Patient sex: M
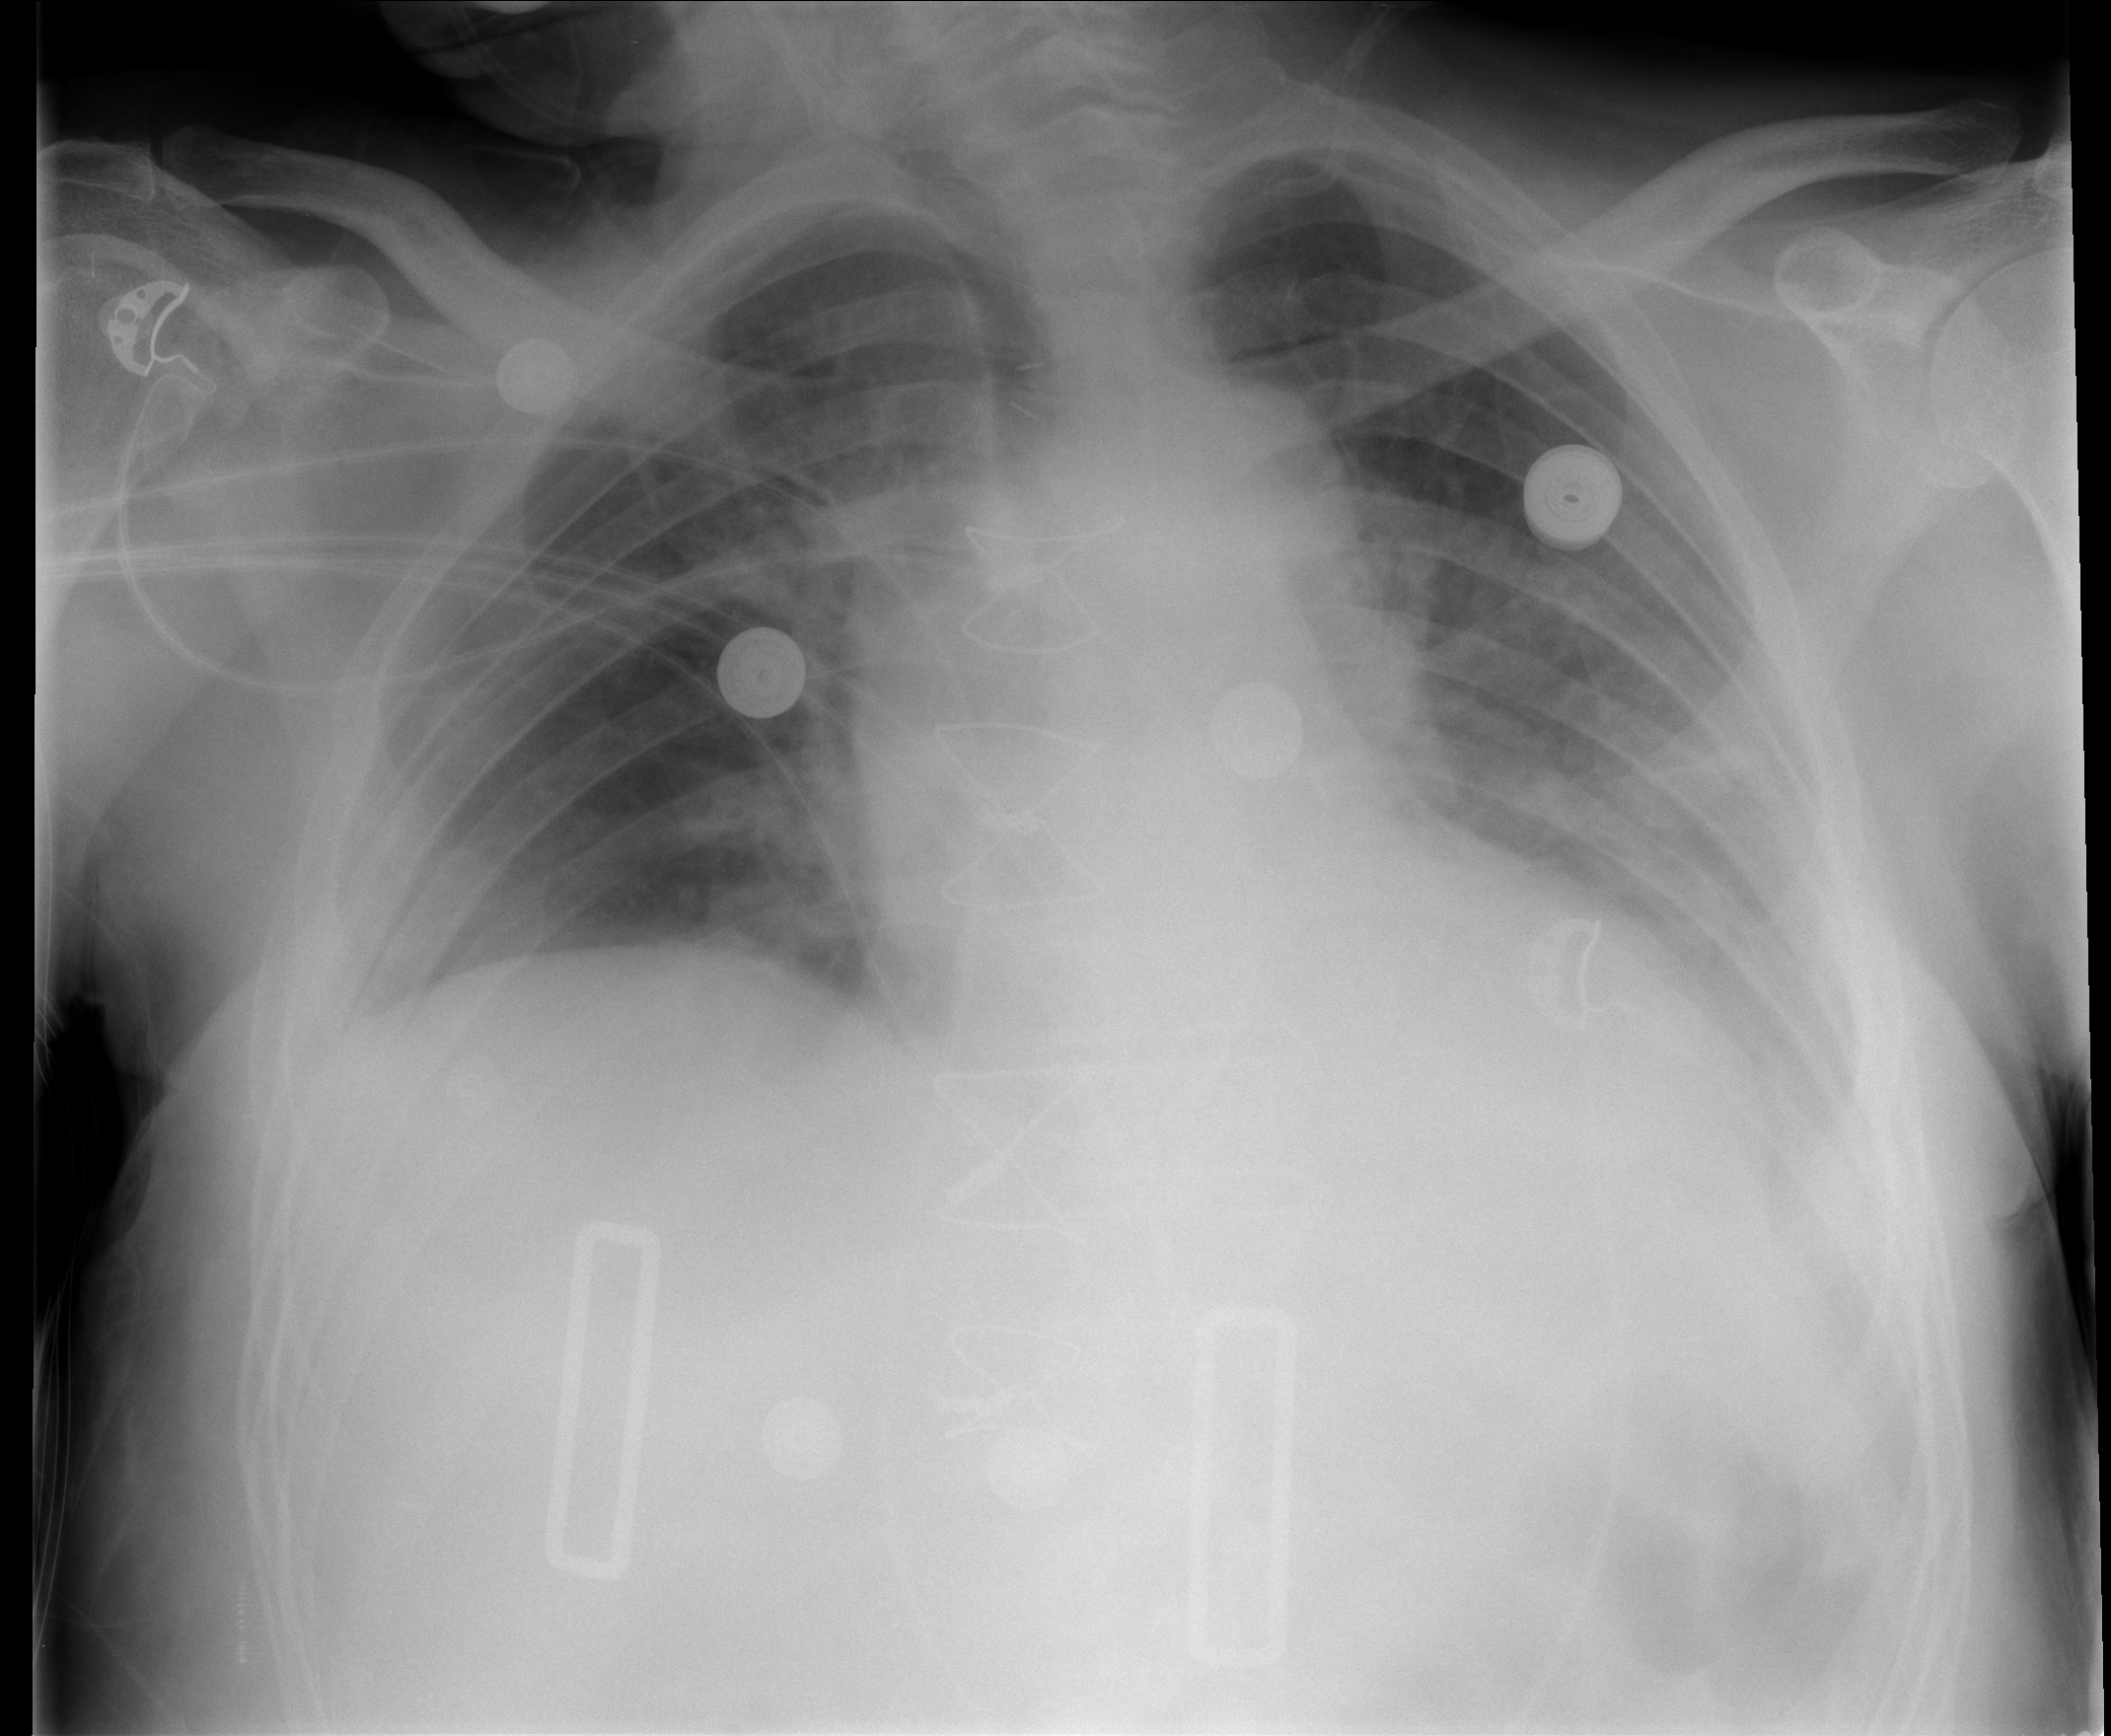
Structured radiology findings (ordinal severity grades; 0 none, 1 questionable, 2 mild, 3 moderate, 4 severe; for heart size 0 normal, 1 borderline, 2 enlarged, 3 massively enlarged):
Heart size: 2
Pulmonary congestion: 2
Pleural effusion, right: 2
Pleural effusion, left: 2
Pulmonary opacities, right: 0
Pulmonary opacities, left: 0
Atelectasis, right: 2
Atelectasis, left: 2